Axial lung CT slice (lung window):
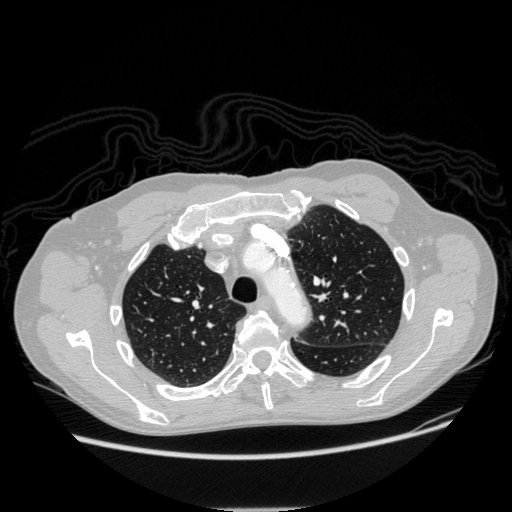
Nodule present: no